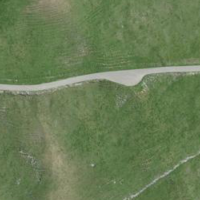
EUNIS habitat code: 23
Species observed at this site:
Campanula glomerata